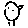
Label: bird